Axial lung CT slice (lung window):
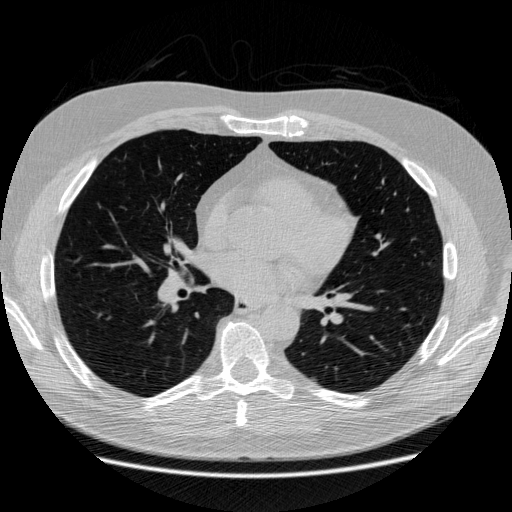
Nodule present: no